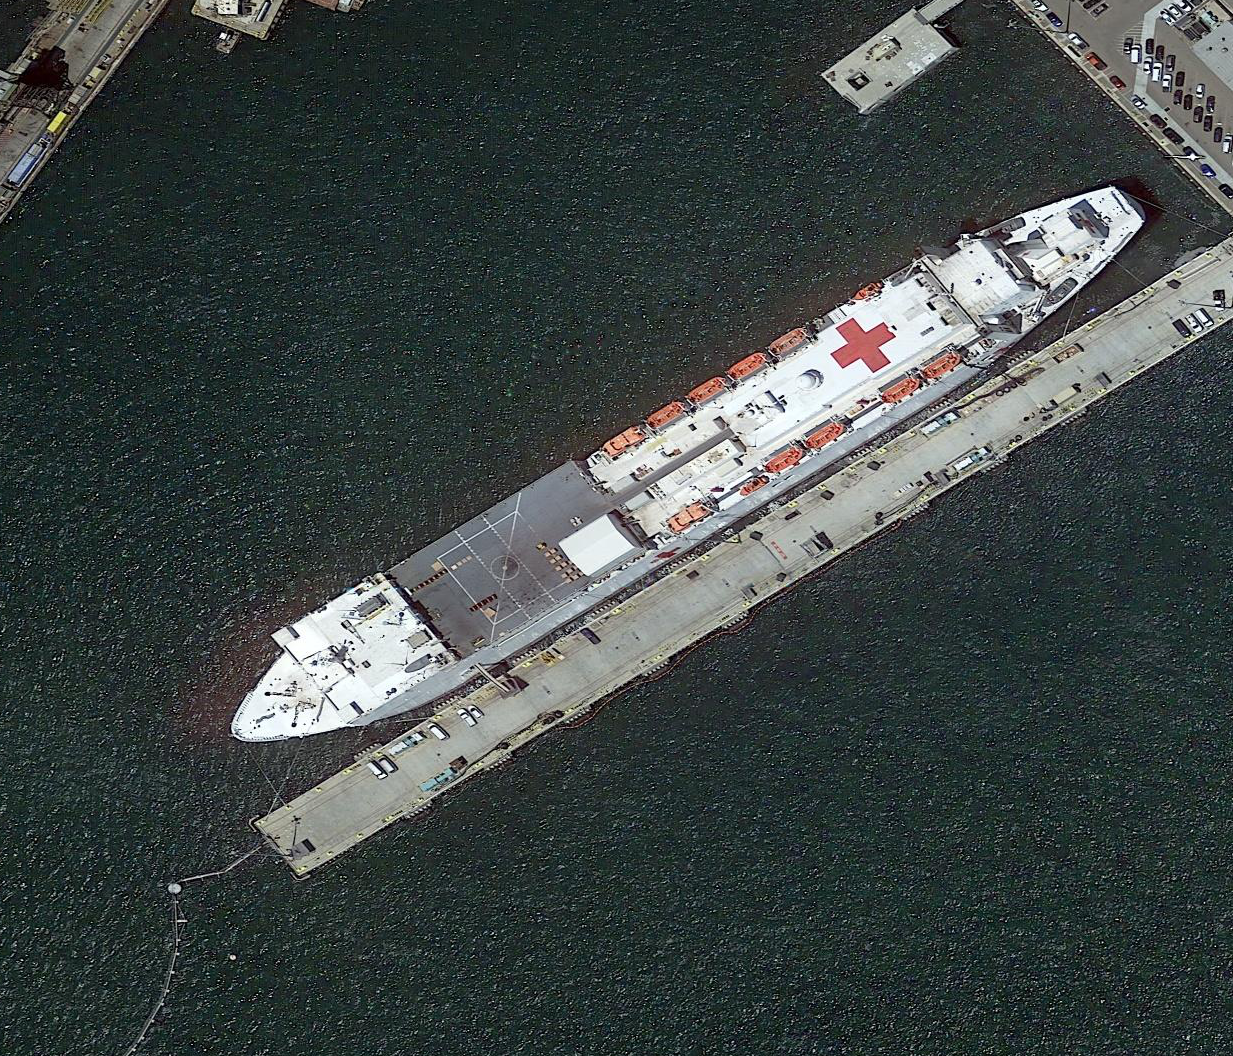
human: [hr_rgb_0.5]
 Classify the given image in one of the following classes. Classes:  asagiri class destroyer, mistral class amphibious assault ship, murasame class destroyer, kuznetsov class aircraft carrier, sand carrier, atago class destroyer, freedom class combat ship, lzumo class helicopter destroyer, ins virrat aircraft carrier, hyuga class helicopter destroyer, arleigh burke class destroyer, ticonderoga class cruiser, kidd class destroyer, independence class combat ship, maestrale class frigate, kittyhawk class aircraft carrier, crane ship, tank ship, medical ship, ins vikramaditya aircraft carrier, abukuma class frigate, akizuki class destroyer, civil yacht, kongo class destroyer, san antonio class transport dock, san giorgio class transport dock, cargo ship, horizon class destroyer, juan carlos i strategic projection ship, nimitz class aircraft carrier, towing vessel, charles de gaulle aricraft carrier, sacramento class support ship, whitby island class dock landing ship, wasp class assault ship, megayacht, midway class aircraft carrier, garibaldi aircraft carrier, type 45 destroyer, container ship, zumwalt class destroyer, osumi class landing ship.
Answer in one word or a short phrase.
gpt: Medical ship